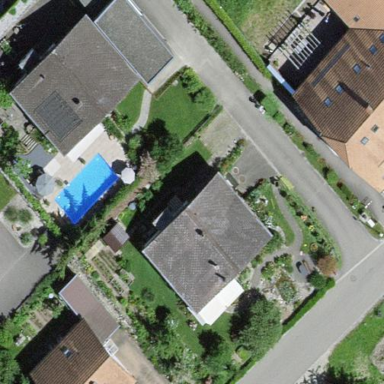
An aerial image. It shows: Residential building.